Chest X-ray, AP view. Patient: 76 years old, sex F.
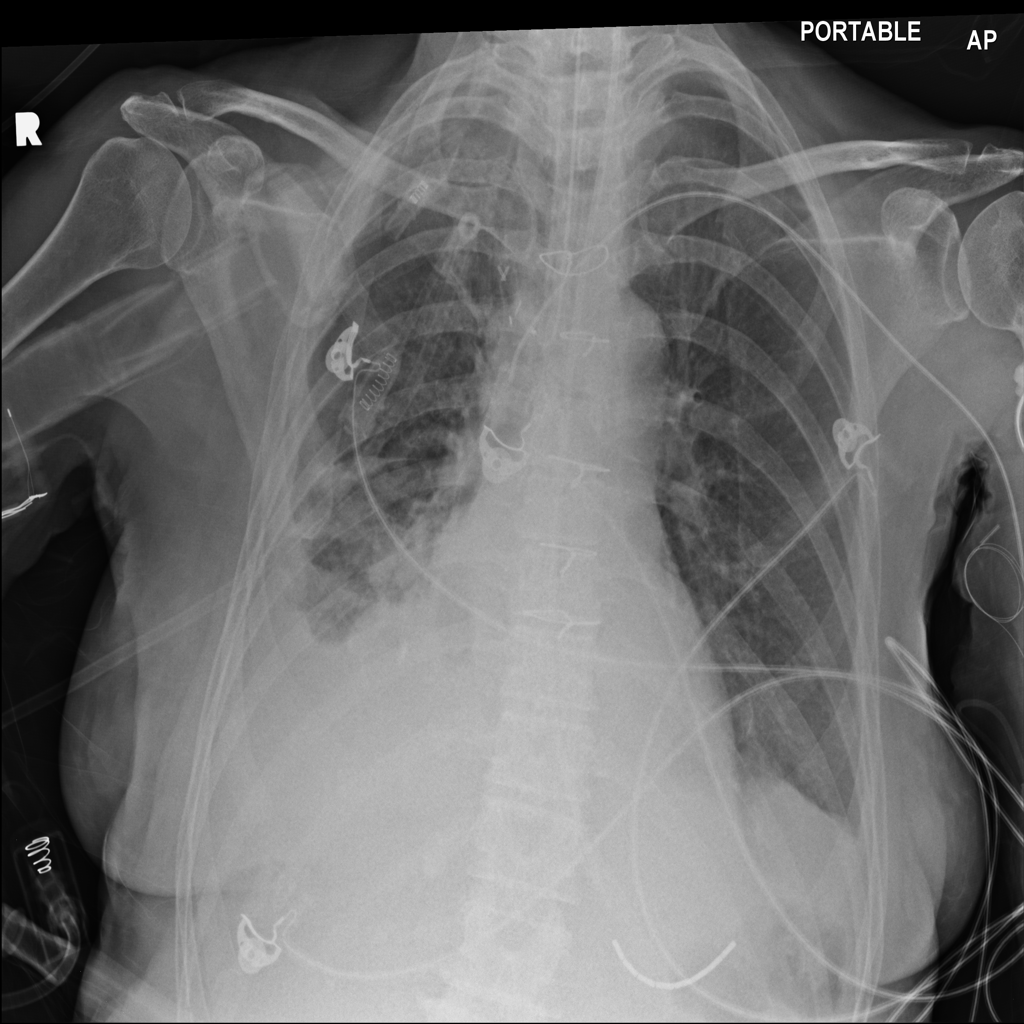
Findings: Pleural_Thickening